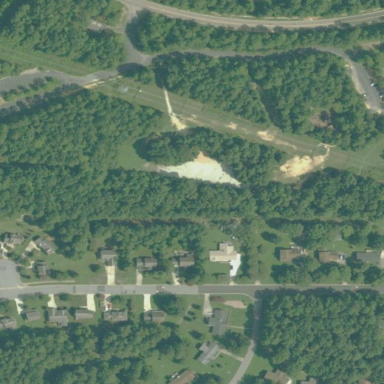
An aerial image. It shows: Dog park enclosed by fence.